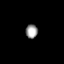
Tissue: prostate
Cell type: T cells
Senescence score: 0.3538
Nuclear area (px): 163
Mean DAPI intensity: 154.822